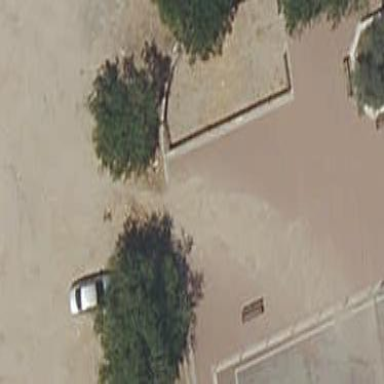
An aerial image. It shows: Sandpit playground.